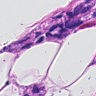
Metastatic tissue present: yes